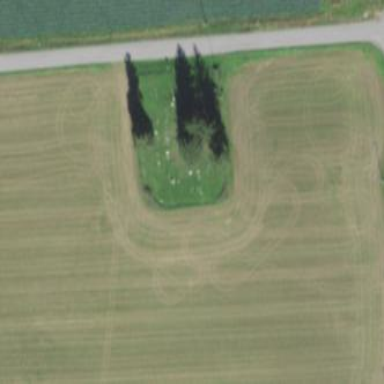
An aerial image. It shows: Cemetery with grass covering the ground.